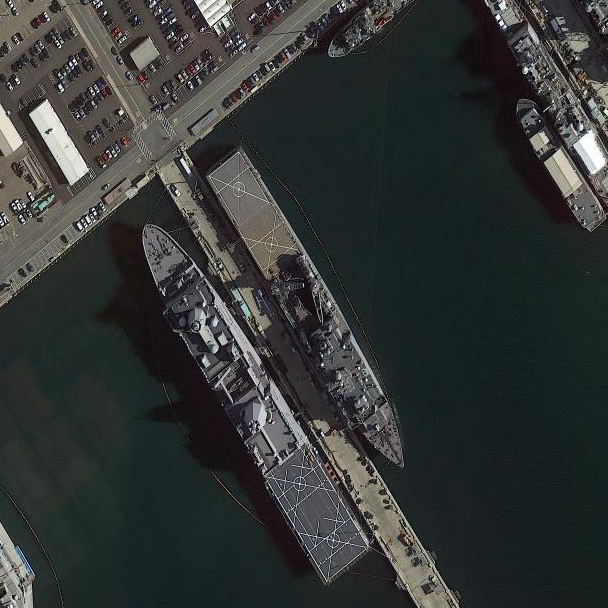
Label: combat